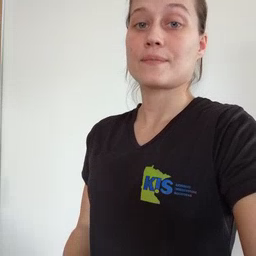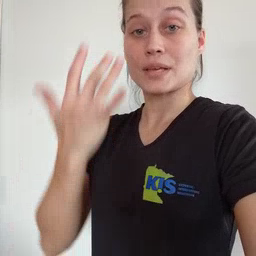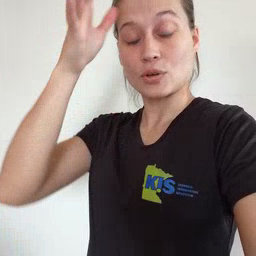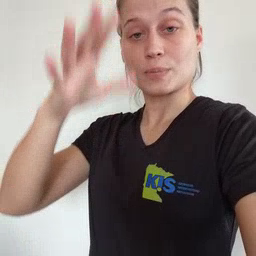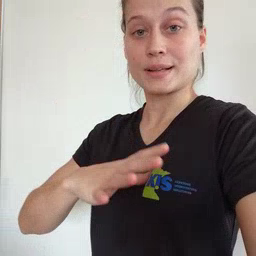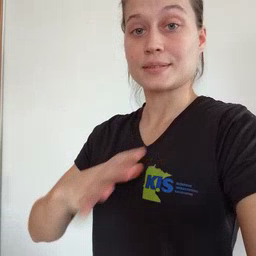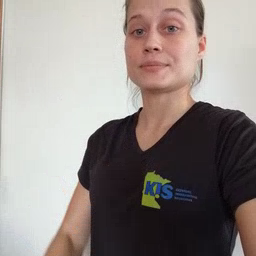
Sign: fireman